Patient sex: F
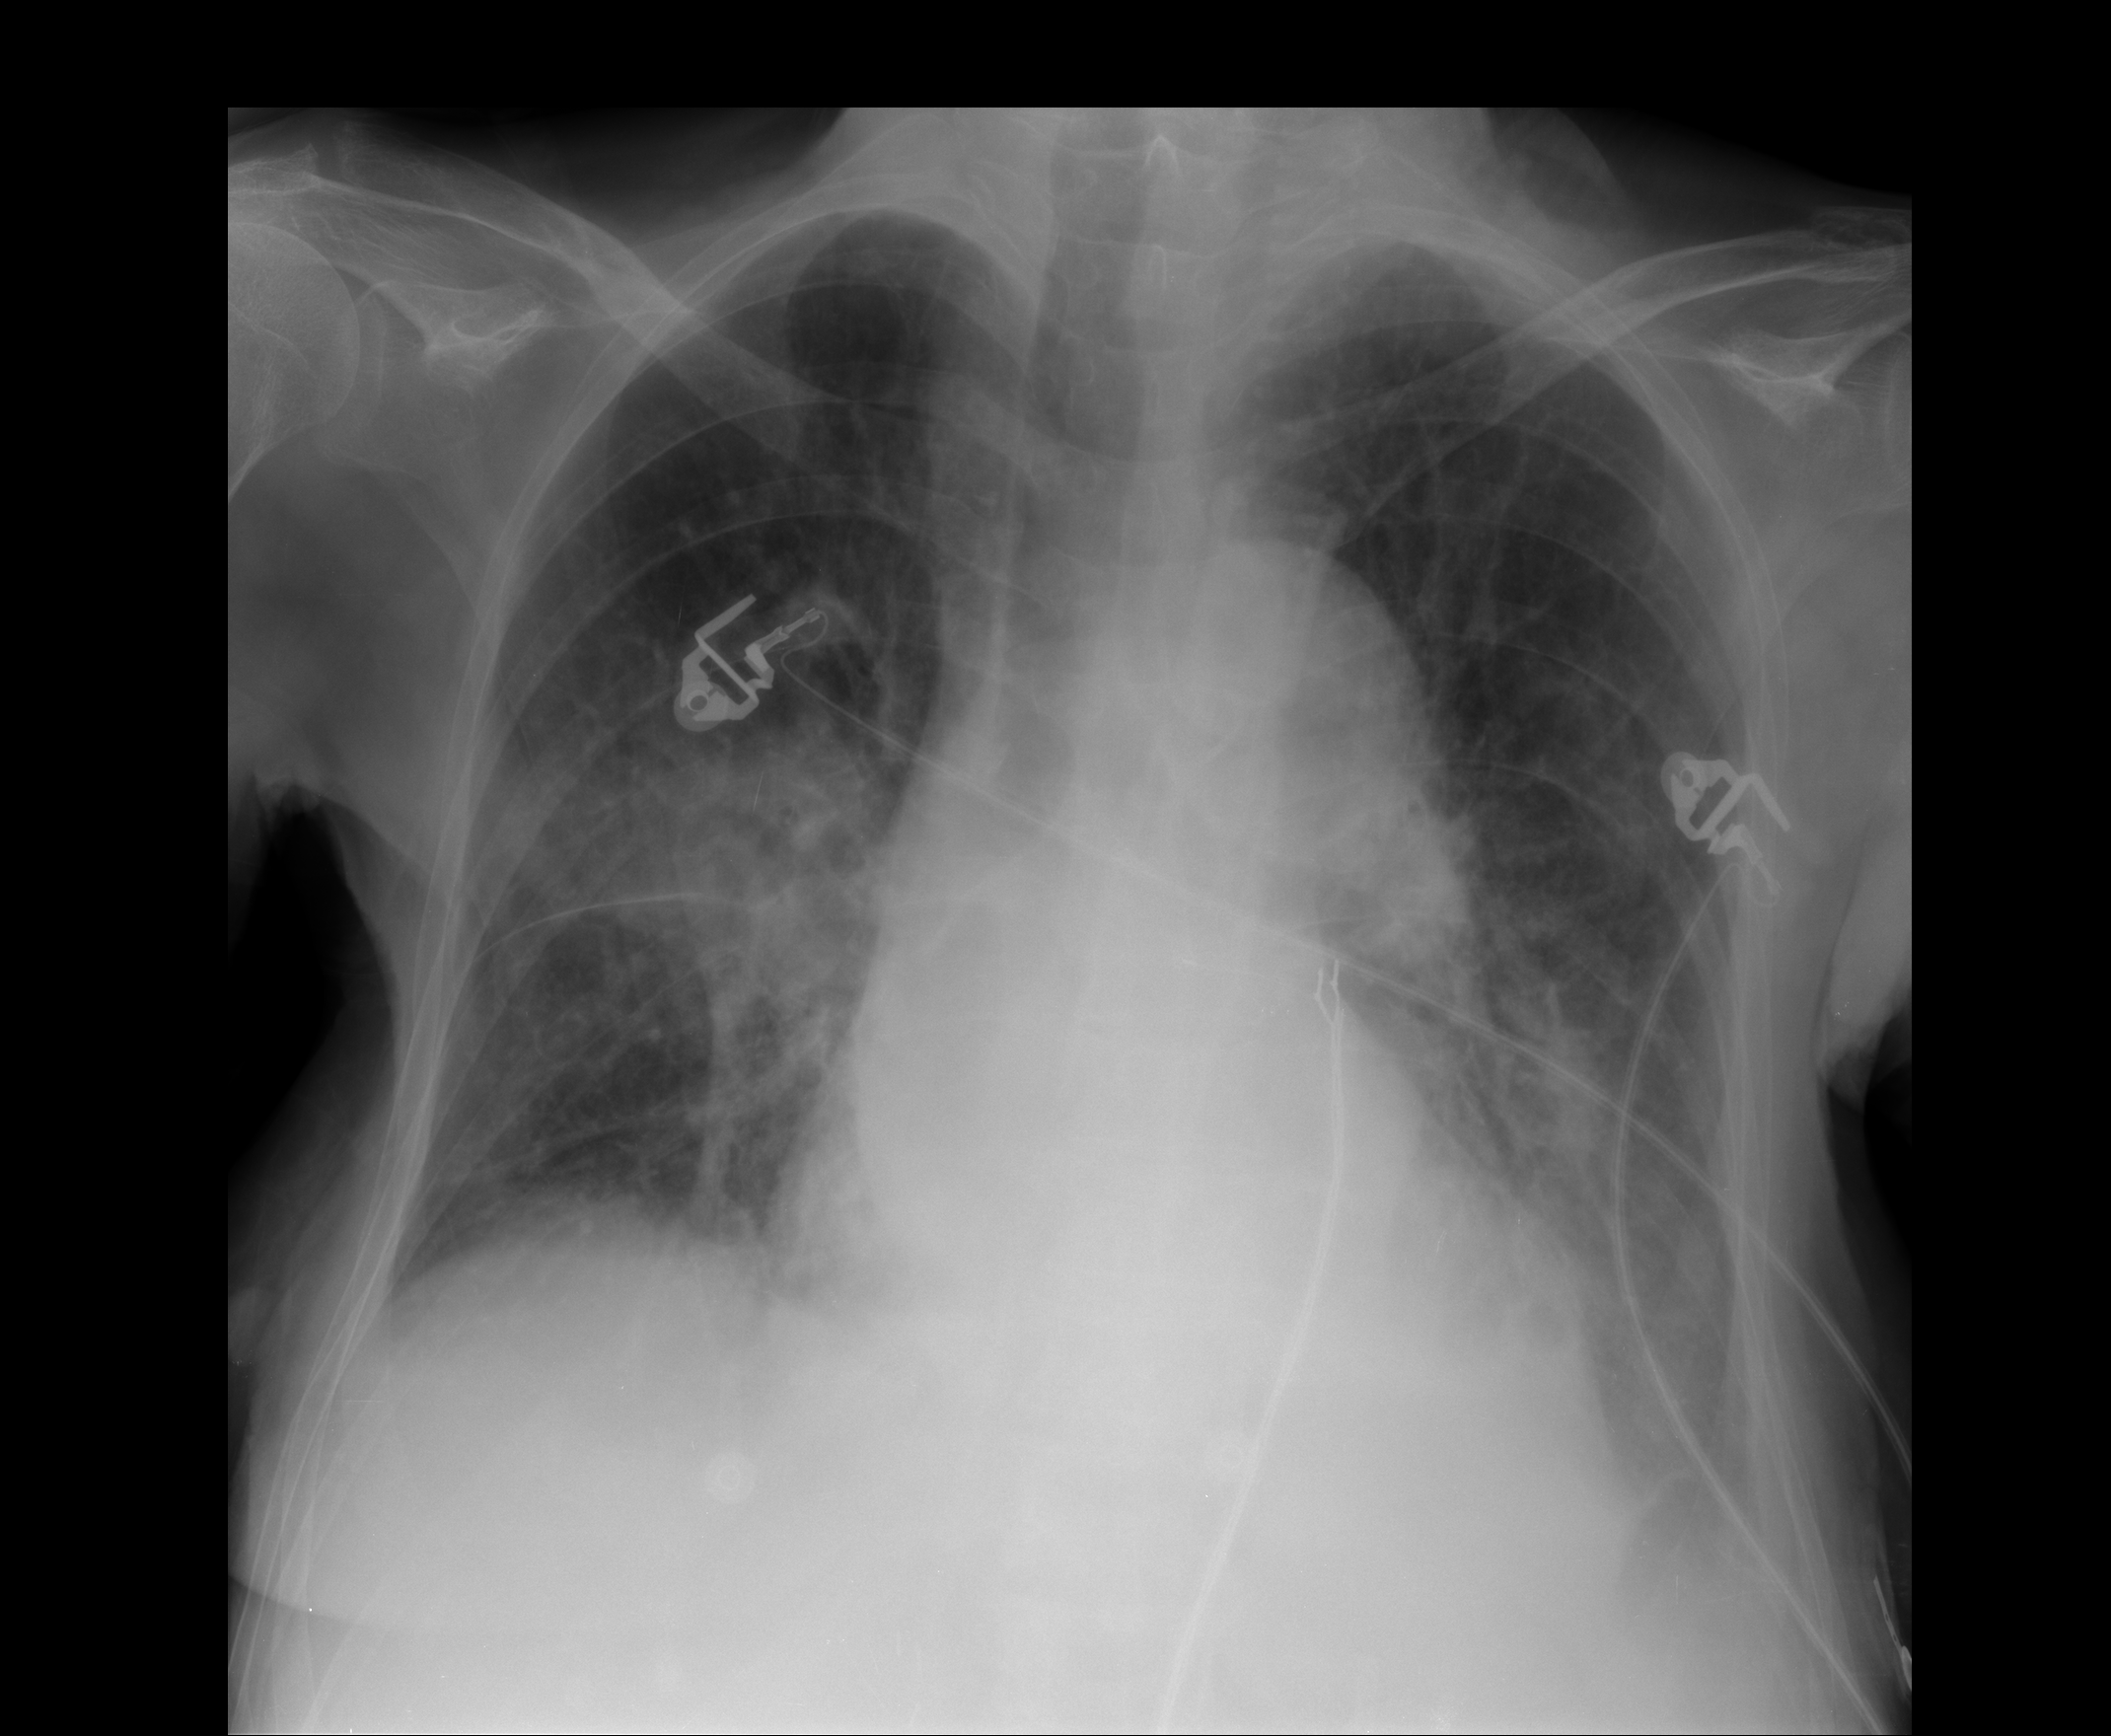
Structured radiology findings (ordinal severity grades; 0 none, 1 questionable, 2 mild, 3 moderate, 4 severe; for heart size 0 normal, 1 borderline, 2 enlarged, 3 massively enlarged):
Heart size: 1
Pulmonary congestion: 2
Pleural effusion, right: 1
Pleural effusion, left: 2
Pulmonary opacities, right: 2
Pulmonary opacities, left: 3
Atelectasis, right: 2
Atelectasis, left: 2